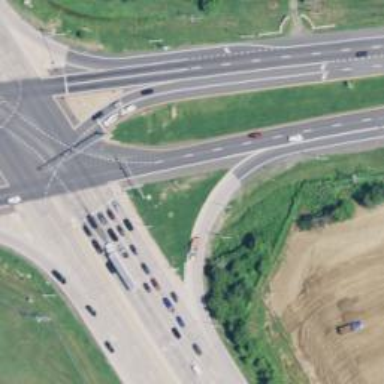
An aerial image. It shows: Trunk link highway.